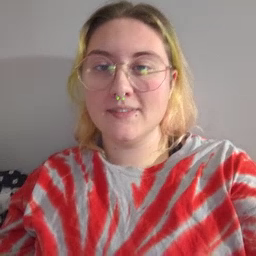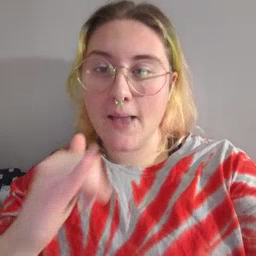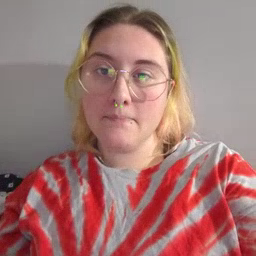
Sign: same